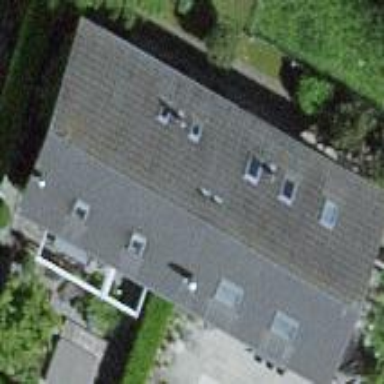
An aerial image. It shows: Simple and straightforward house.